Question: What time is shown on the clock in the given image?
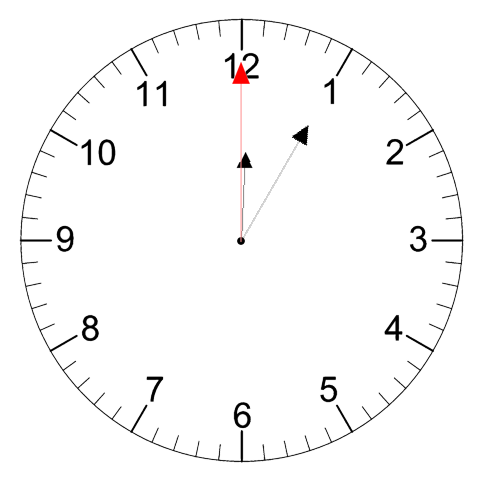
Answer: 12:05:00